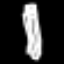
Label: pencil